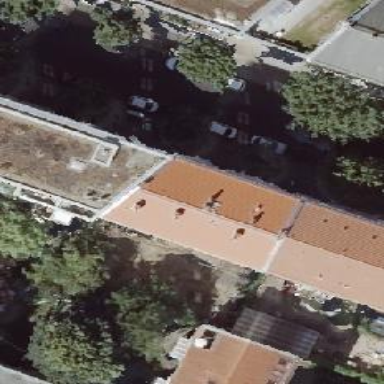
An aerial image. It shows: Gabled roof on building that houses apartments.